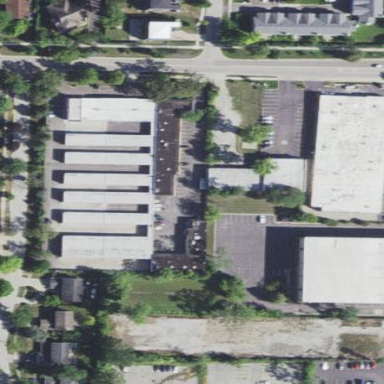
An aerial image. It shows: Building used for storage rental.